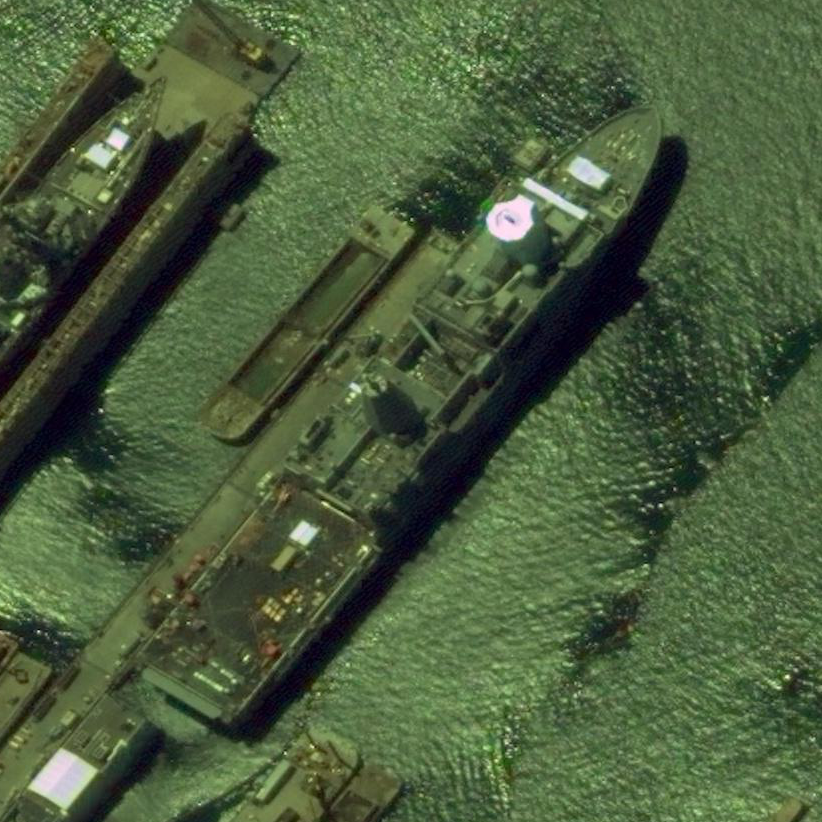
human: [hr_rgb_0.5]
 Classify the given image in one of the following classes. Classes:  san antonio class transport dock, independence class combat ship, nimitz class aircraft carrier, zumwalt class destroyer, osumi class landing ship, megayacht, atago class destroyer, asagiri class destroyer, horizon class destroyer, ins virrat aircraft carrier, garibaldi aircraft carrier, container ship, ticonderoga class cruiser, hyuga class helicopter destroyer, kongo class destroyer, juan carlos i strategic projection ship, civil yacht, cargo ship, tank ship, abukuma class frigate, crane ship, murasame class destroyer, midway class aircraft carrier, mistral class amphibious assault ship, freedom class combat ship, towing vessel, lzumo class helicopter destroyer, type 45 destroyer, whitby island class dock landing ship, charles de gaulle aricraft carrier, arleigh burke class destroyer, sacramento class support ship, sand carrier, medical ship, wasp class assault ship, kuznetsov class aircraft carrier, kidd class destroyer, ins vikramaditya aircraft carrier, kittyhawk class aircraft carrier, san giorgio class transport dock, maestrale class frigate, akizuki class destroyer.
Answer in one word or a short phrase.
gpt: San Antonio class transport dock